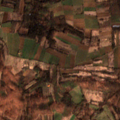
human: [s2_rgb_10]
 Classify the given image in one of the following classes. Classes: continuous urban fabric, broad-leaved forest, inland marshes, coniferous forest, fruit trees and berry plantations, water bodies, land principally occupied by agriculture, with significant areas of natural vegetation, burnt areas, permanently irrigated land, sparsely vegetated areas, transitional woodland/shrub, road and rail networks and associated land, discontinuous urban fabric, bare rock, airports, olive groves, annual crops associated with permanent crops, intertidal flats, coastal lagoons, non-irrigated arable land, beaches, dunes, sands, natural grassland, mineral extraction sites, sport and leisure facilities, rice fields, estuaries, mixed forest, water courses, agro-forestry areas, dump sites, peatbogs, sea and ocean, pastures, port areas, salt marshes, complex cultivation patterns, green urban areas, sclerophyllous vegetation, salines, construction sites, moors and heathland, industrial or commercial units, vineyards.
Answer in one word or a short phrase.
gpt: complex cultivation patterns, land principally occupied by agriculture, with significant areas of natural vegetation, broad-leaved forest